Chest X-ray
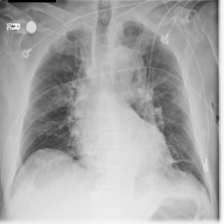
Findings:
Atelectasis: negative
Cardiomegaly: negative
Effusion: negative
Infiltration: negative
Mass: negative
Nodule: negative
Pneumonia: negative
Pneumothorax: negative
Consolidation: negative
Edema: negative
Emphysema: negative
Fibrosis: negative
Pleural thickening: negative
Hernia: negative